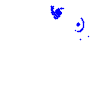
Particle: electron